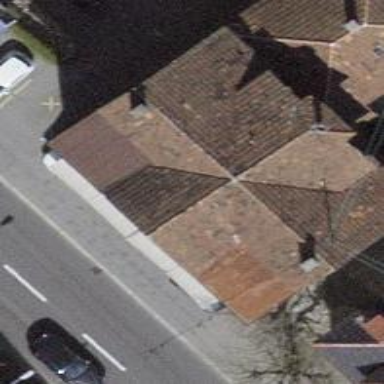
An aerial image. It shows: Restaurant.